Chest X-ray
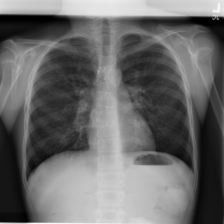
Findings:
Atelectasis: negative
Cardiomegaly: negative
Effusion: negative
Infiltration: negative
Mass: negative
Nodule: negative
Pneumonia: negative
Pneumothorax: negative
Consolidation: negative
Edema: negative
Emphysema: negative
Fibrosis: negative
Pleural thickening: negative
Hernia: negative